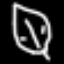
Label: leaf